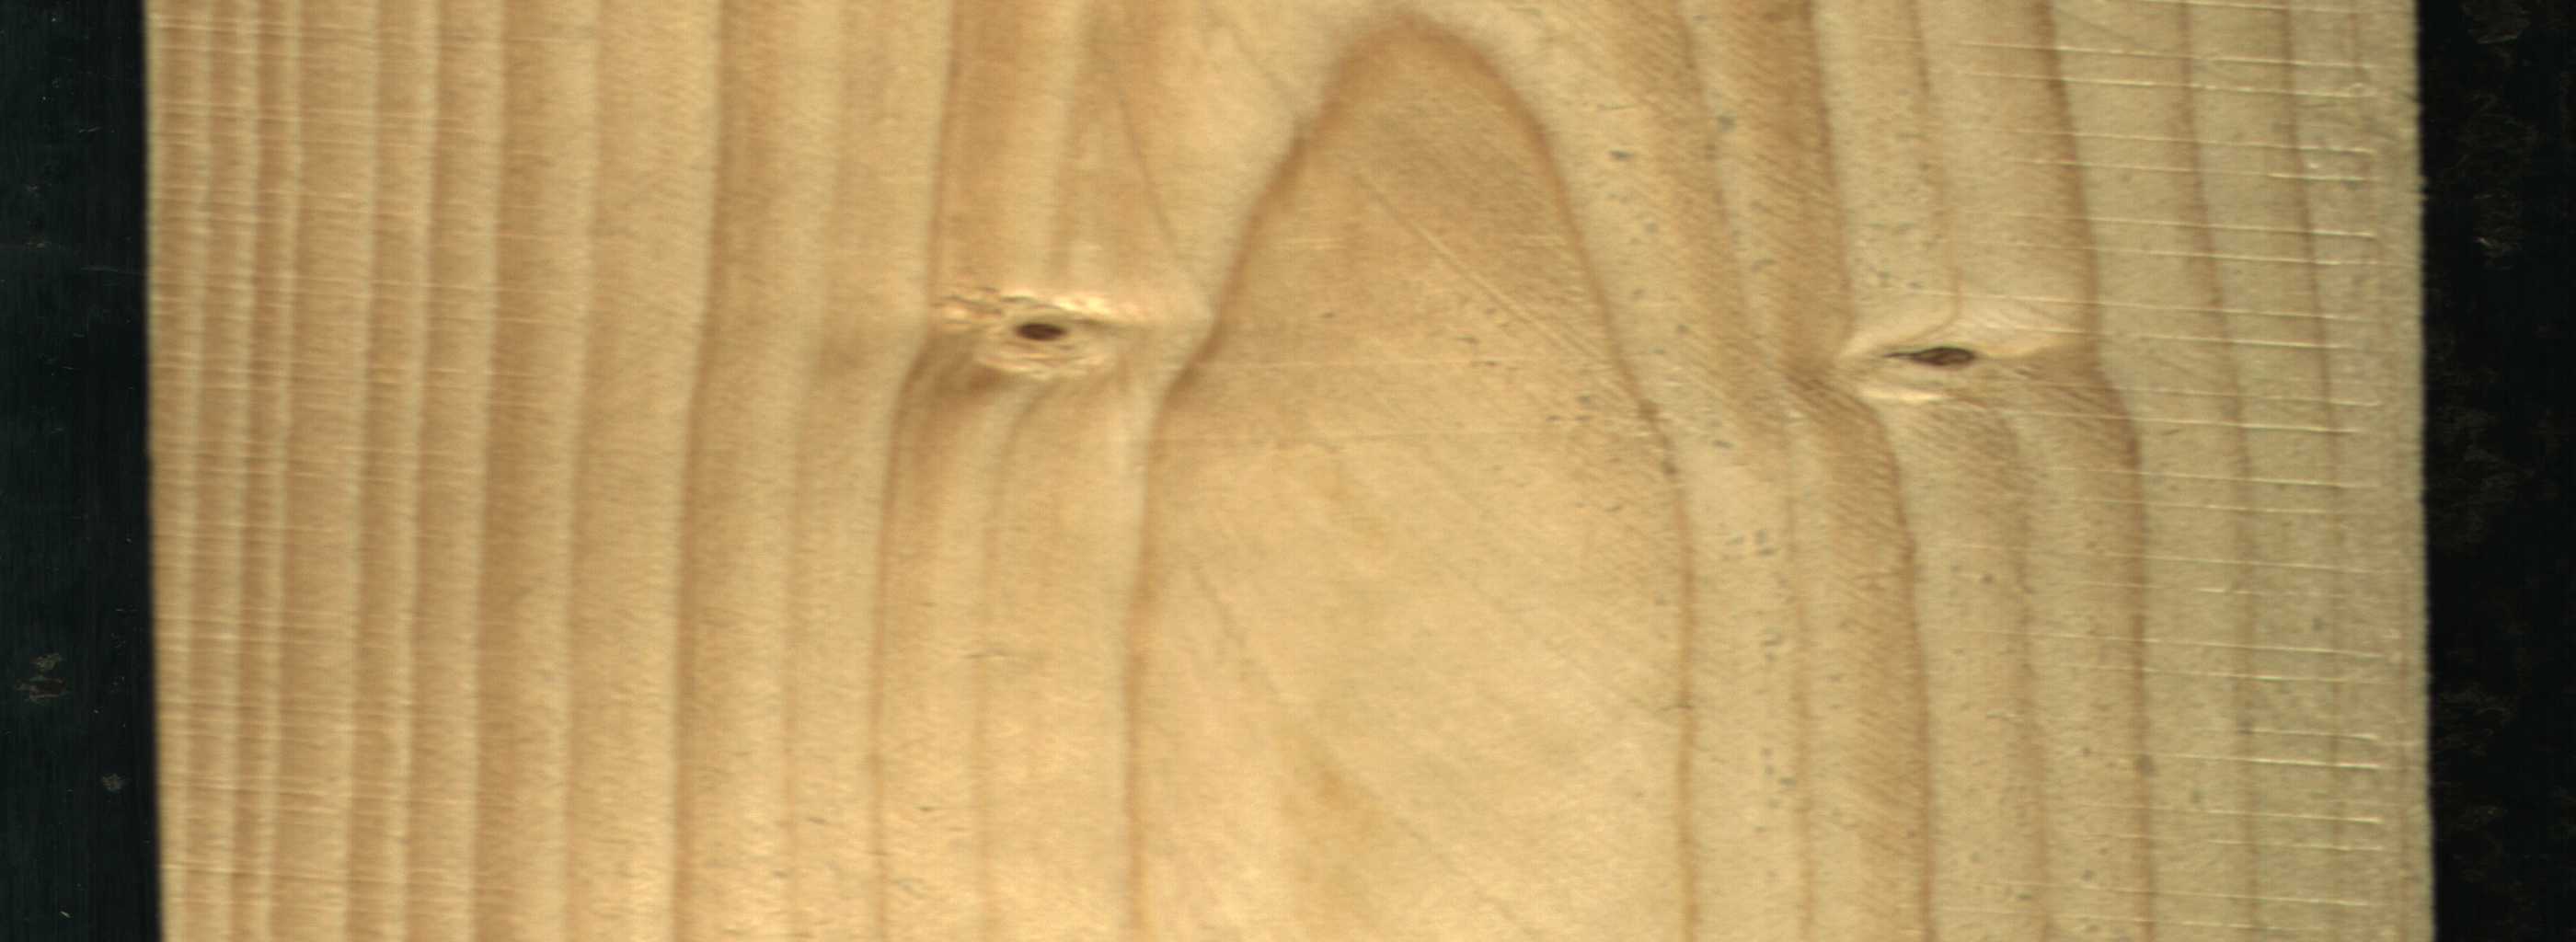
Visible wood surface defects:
Live_Knot
Live_Knot